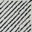
Piece: xx